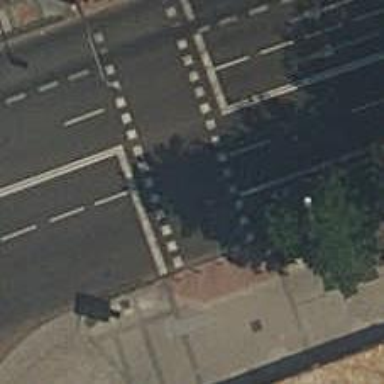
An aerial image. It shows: Road with traffic signals at crossing.